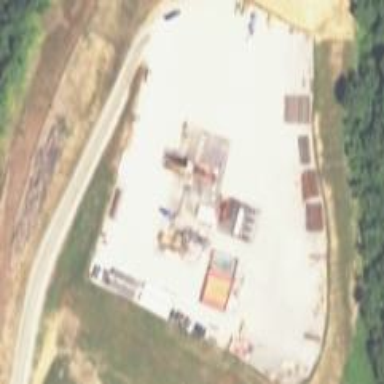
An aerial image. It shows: Petroleum well.